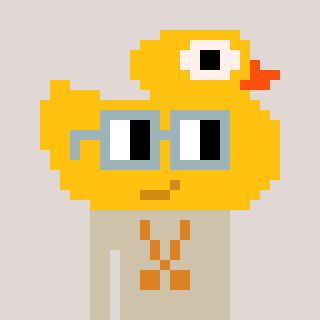
a pixel art character with square dark gray glasses, a ducky-shaped head and a bege-colored body on a warm background